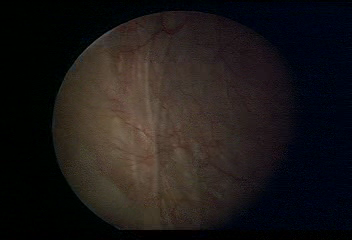
Modality: WLC
Class: Normal mucosa
Bladder cancer association: No